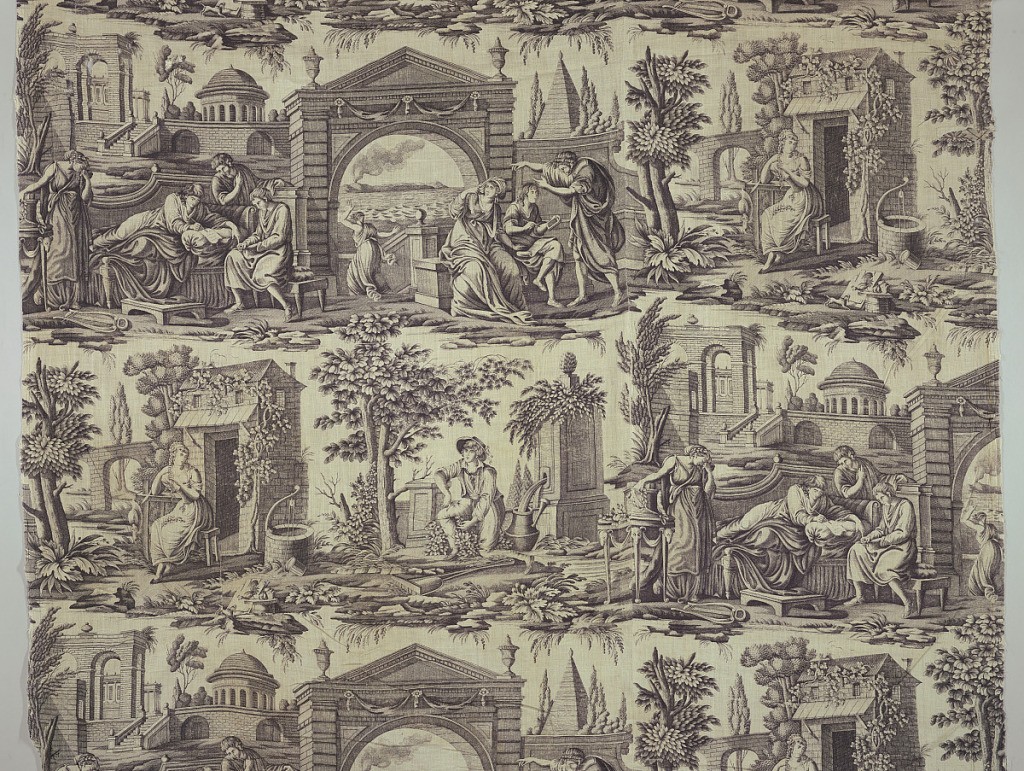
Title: The Eruption of Vesuvius
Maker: Favre Petitpierre, France, 1802–1818
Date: ca. 1815
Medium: cotton Technique: printed by engraved copper plate on plain weave
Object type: Textile
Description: Textile has four repeating scenes representing the eruption of Mt. Vesuvius as described in the letters of Pliny the Younger to the historian Tacitus. The boy reading is Pliny trying to be calm. One of the women is his mother. A visiting friend reproves their calmness. In purple-brown on white.